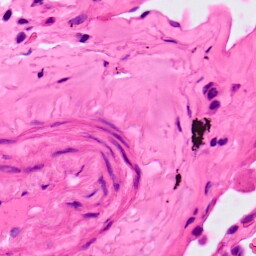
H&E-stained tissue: Lung